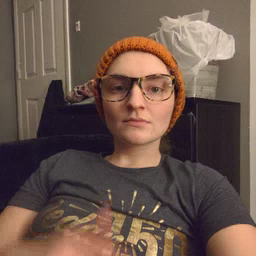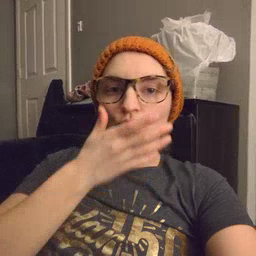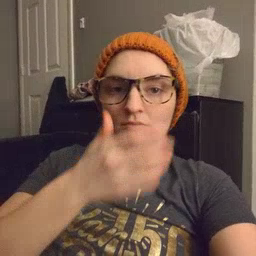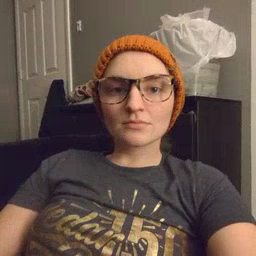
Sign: grass